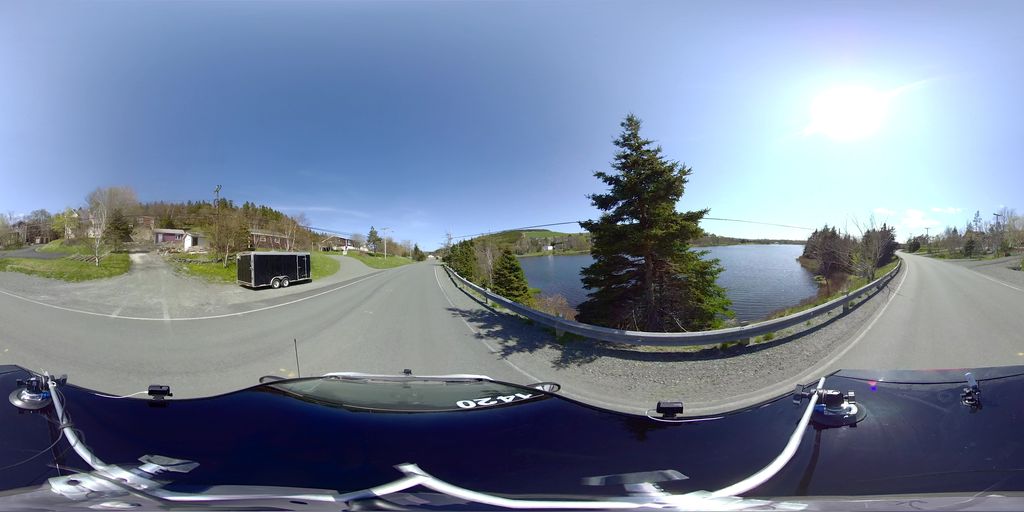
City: st_johns